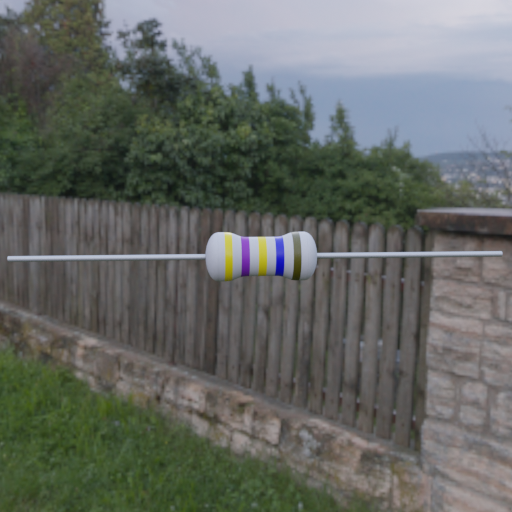
Resistor colour bands (in order): yellow, violet, yellow, blue, brown